Question: I'm having problems launching my app (crashes), while there is no errors in code.
This happend after i converted code of List View activity to List Fragment...
My main activity:
'''
package com.example.eronetmarket;
import com.preporuceno_app.AppAdapter;
import android.R.drawable;
import android.app.ActionBar;
import android.app.FragmentTransaction;
import android.content.Intent;
import android.graphics.BitmapFactory;
import android.graphics.Color;
import android.graphics.drawable.BitmapDrawable;
import android.graphics.drawable.ColorDrawable;
import android.net.Uri;
import android.os.Bundle;
import android.support.v4.app.Fragment;
import android.support.v4.app.FragmentActivity;
import android.support.v4.app.FragmentManager;
import android.support.v4.app.FragmentStatePagerAdapter;
import android.support.v4.view.ViewPager;
import android.util.Log;
import android.view.Menu;
import android.view.View;
import android.widget.AdapterView;
import android.widget.ListView;
public class MainActivity extends FragmentActivity implements ActionBar.TabListener {
@Override
public boolean onCreateOptionsMenu(Menu menu)
{
getMenuInflater().inflate(R.menu.itemmenu, menu);
return true;
}
ViewPager viewPager=null;
@Override
protected void onCreate(Bundle savedInstanceState) {
super.onCreate(savedInstanceState);
setContentView(R.layout.activity_main);
viewPager = (ViewPager) findViewById(R.id.pager);
final ActionBar actionBar=getActionBar();
actionBar.setNavigationMode(ActionBar.NAVIGATION_MODE_TABS);
actionBar.setDisplayShowTitleEnabled(false);
actionBar.setBackgroundDrawable(new ColorDrawable(Color.RED));
//actionBar.setDisplayShowHomeEnabled(false);
addTabs(actionBar);
viewPager.setAdapter(new MyAdapter(getSupportFragmentManager()));
viewPager.setOnPageChangeListener(new ViewPager.OnPageChangeListener() {
@Override
public void onPageScrolled(int i, float v, int i2) {
Log.d("VIVZ","onPageScrolled "+i+" "+v+" "+i2);
}
@Override
public void onPageSelected(int i) {
actionBar.setSelectedNavigationItem(i);
Log.d("VIVZ","onPageSelected "+i);
}
@Override
public void onPageScrollStateChanged(int i) {
if(i==ViewPager.SCROLL_STATE_IDLE)
Log.d("VIVZ","onPageScrollStateChanged scroll state idle "+i);
if(i==ViewPager.SCROLL_STATE_DRAGGING)
Log.d("VIVZ","onPageScrollStateChanged scroll state dragging "+i);
if(i==ViewPager.SCROLL_STATE_SETTLING)
Log.d("VIVZ","onPageScrollStateChanged scroll state settling "+i);
}
});
}
private void addTabs(ActionBar actionBar)
{
ActionBar.Tab tab1=actionBar.newTab();
tab1.setText("PREPORUCENO");
tab1.setTabListener(this);
ActionBar.Tab tab2=actionBar.newTab();
tab2.setText("NAJPOPULARNIJE");
tab2.setTabListener(this);
ActionBar.Tab tab3=actionBar.newTab();
tab3.setText("KATEGORIJE");
tab3.setTabListener(this);
actionBar.addTab(tab1);
actionBar.addTab(tab2);
actionBar.addTab(tab3);
}
@Override
public void onTabSelected(ActionBar.Tab tab, FragmentTransaction ft) {
viewPager.setCurrentItem(tab.getPosition());
// Log.d("VIVZ","onTabSelected "+tab.getText());
}
@Override
public void onTabUnselected(ActionBar.Tab tab, FragmentTransaction ft) {
// Log.d("VIVZ","onTabUnselected "+tab.getText());
}
@Override
public void onTabReselected(ActionBar.Tab tab, FragmentTransaction ft) {
// Log.d("VIVZ","onTabReselected "+tab.getText());
}
}
class MyAdapter extends FragmentStatePagerAdapter
{
public MyAdapter(FragmentManager fm) {
super(fm);
}
@Override
public Fragment getItem(int i) {
Fragment fragment=null;
if(i==0)
{
fragment=new FragmentA();
}
if(i==1)
{
fragment=new Preporuceno();
}
if(i==2)
{
fragment=new FragmentC();
}
return fragment;
}
@Override
public int getCount() {
return 3;
}
}
'''
And my fragment list:
'''
package com.example.eronetmarket;
import java.io.FileNotFoundException;
import android.content.Context;
import android.content.DialogInterface.OnClickListener;
import android.content.Intent;
import android.net.ConnectivityManager;
import android.net.NetworkInfo;
import android.net.Uri;
import android.os.AsyncTask;
import android.os.Bundle;
import android.support.v4.app.Fragment;
import android.support.v4.app.ListFragment;
import android.util.Log;
import android.view.LayoutInflater;
import android.view.View;
import android.view.ViewGroup;
import android.widget.AdapterView;
import android.widget.AdapterView.OnItemClickListener;
import android.widget.ListView;
public class Preporuceno extends ListFragment {
private AppAdapter mAdapter;
private ListView siteList;
@Override
public View onCreateView(LayoutInflater inflater, ViewGroup container, Bundle savedInstanceState) {
Log.i("mobAppModel", "OnCreate()");
View rootView = inflater.inflate(R.layout.activity_preporuceno, container, false);
siteList = (ListView) getActivity().findViewById(R.id.listView1);
siteList.setOnItemClickListener(new OnItemClickListener(){
@Override
public void onItemClick(AdapterView<?> parent, View v, int pos,long id) {
String url = mAdapter.getItem(pos).getstoreURL();
Intent i = new Intent(Intent.ACTION_VIEW);
i.setData(Uri.parse(url));
startActivity(i);
}
});
if(isNetworkAvailable()){
Log.i("mobAppModel", "starting download Task");
AppDownloadTask download = new AppDownloadTask();
download.execute();
}else{
mAdapter = new AppAdapter(getActivity().getApplicationContext(), -1, XMLsourcePullParser.getmobAppModel(getActivity()));
siteList.setAdapter(mAdapter);
}
return rootView;
}
private boolean isNetworkAvailable() {
ConnectivityManager connectivityManager
= (ConnectivityManager) getActivity().getSystemService(Context.CONNECTIVITY_SERVICE);
NetworkInfo activeNetworkInfo = connectivityManager.getActiveNetworkInfo();
return activeNetworkInfo != null && activeNetworkInfo.isConnected();
}
private class AppDownloadTask extends AsyncTask<Void, Void, Void>{
@Override
protected Void doInBackground(Void... arg0) {
//Download the file
try {
Downloader.DownloadFromUrl("http://minores.info/joomla30/stacksites.xml", getActivity().openFileOutput("XMLsource.xml", Context.MODE_PRIVATE));
} catch (FileNotFoundException e) {
e.printStackTrace();
}
return null;
}
@Override
protected void onPostExecute(Void result){
//setup our Adapter and set it to the ListView.
mAdapter = new AppAdapter(getActivity().getApplicationContext(), -1, XMLsourcePullParser.getmobAppModel(getActivity()));
siteList.setAdapter(mAdapter);
Log.i("mobAppModel", "adapter size = "+ mAdapter.getCount());
}
}
}
'''
Here is my LogCat messages:

In line 38 where LogCat shows error, I have this line 'public void onItemClick(AdapterView<?> parent, View v, int pos,long id) {'
I don't understand where I went wrong?
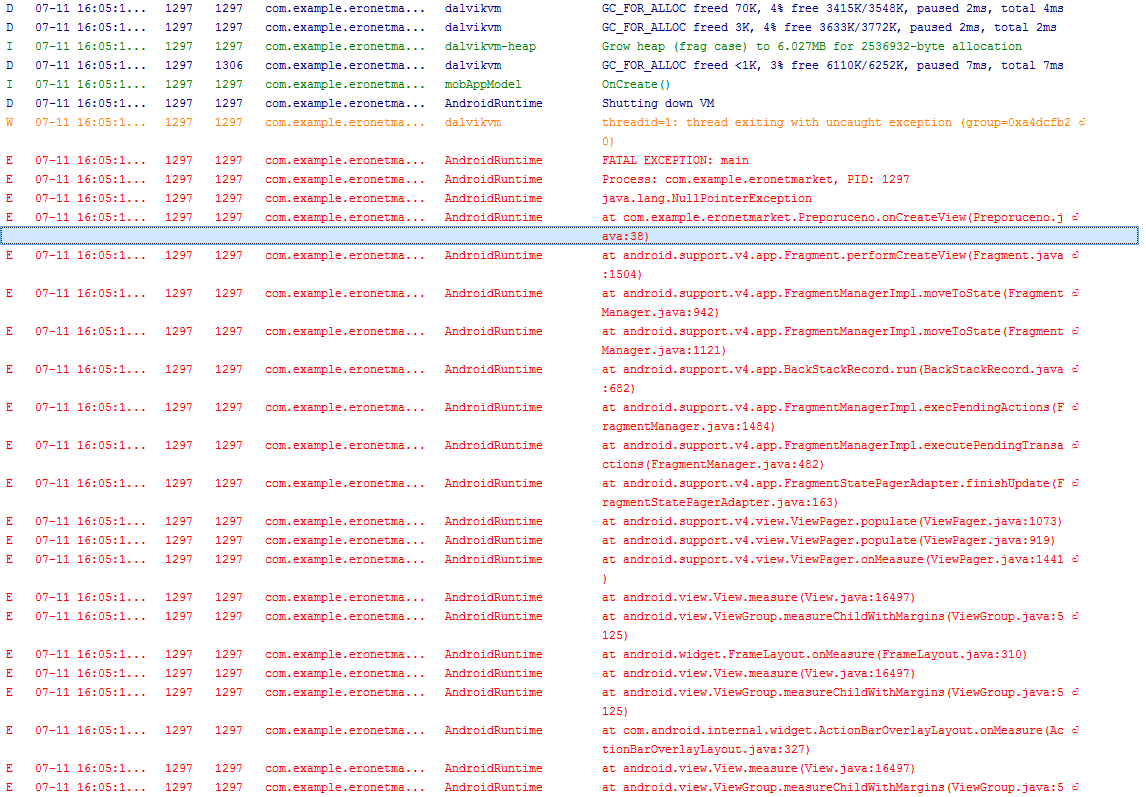
Answer: Change this
'''
siteList = (ListView) getActivity().findViewById(R.id.listView1);
'''
to
'''
siteList = (ListView) rootView.findViewById(R.id.listView1);
'''
The view belongs to the inflated layout and you need to use the view object to initialize views.
> java.lang.RuntimeException: Your content must have a ListView whose
id attribute is 'android.R.id.list'
ListActivity or ListFragment will have listview which occuppies the entire screen. If you want to have other views in the layout then your layout must have listview with id andorid.R.id.list
<URL>
QUoting docs
> ListFragment has a default layout that consists of a single list view.
However, if you desire, you can customize the fragment layout by
returning your own view hierarchy from onCreateView(LayoutInflater,
ViewGroup, Bundle). To do this, your view hierarchy must contain a
ListView object with the id "@android:id/list" (or list if it's in
code)